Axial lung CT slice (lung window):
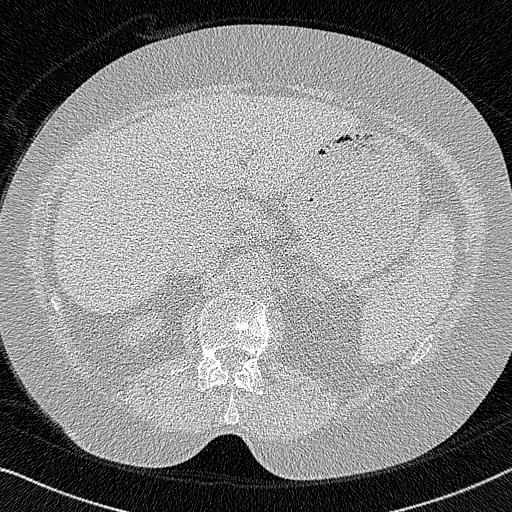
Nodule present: no